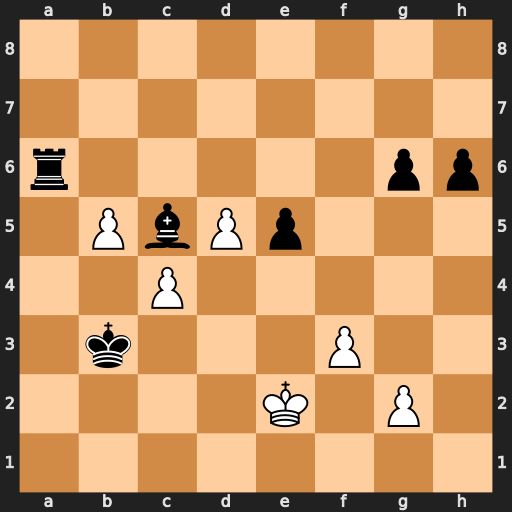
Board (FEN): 8/8/r5pp/1PbPp3/2P5/1k3P2/4K1P1/8
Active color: w
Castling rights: -
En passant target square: -
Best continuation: bxa6 Kxc4 d6 Bxd6 a7